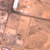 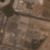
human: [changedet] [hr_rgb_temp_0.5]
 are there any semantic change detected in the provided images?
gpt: The urbanization was intensified and the size of the crossroads has increased.